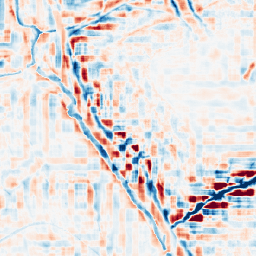
Category: wavelet
Decomposition family: wavelet_reverse_biorthogonal
Decomposition parameters: wavelet: rbio3.5
level: 4
Upsampling method: bicubic_16x
Upsampling parameters: scale: 16
Upsampling scale: 16